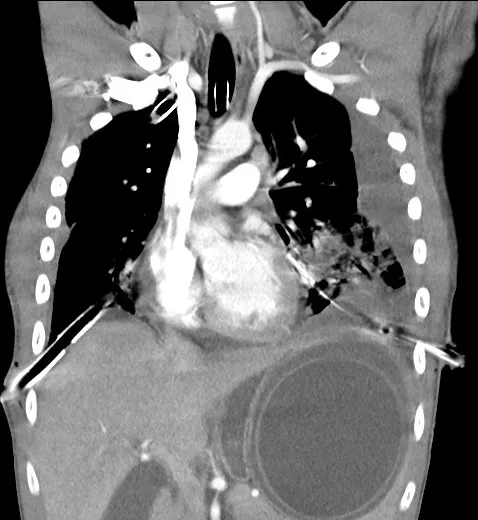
Repeat computed tomography chest scan showing intact splenic cyst and left effusion.
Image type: radiology (ct)